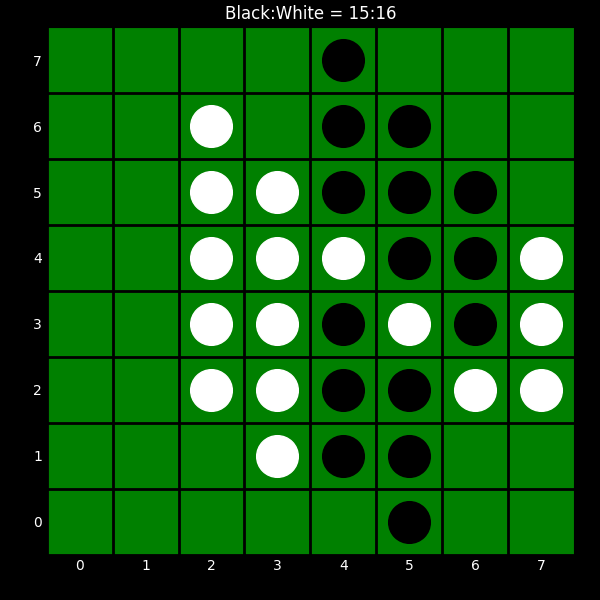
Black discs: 15
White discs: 16